Chest X-ray:
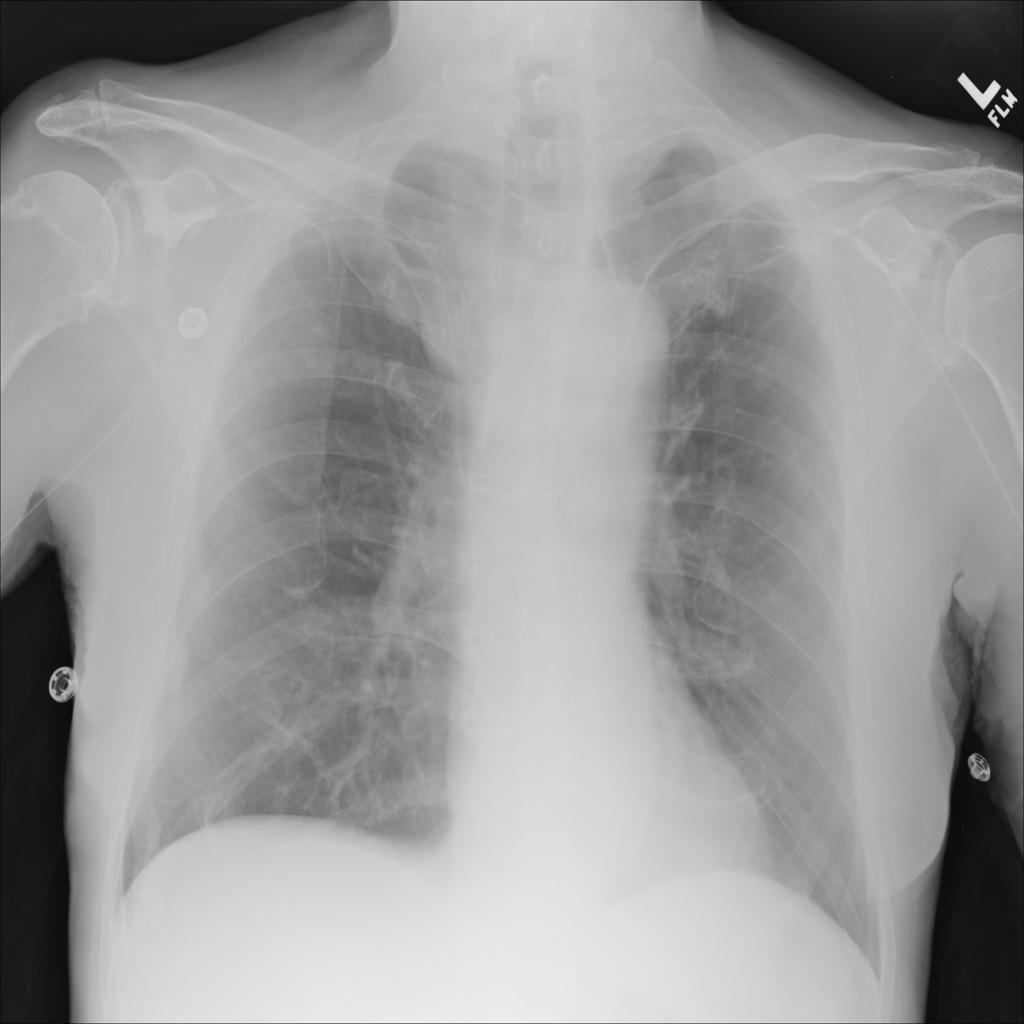
Findings: Nodule
No abnormal finding: no